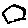
Label: hexagon